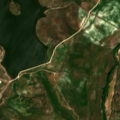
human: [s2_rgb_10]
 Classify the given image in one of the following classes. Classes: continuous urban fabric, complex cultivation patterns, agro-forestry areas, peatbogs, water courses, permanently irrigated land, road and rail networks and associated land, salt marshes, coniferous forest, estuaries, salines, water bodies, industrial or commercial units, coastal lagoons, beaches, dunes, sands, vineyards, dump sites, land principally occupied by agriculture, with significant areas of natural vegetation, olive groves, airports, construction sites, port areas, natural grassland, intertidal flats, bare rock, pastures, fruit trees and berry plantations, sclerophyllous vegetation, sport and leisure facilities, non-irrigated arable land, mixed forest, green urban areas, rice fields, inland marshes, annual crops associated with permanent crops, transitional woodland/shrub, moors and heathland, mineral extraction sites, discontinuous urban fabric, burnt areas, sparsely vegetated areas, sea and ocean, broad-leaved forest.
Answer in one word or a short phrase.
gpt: non-irrigated arable land, permanently irrigated land, pastures, agro-forestry areas, water bodies